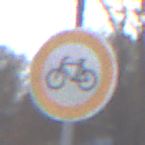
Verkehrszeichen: VerbotRadverkehr
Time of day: MorningAfternoon
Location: Outdoor (Nature)
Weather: PartlyCloudy
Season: Winter
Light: Natural